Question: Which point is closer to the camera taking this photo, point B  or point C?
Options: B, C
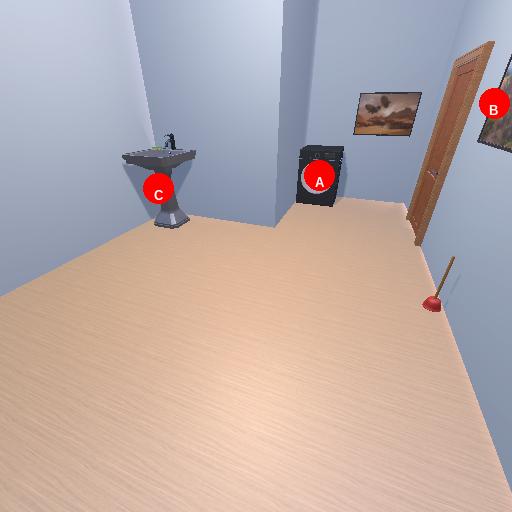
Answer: B